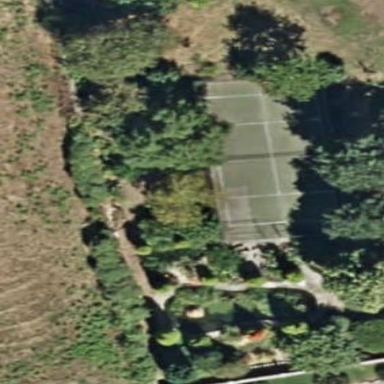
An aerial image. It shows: Tennis court in leisure pitch.